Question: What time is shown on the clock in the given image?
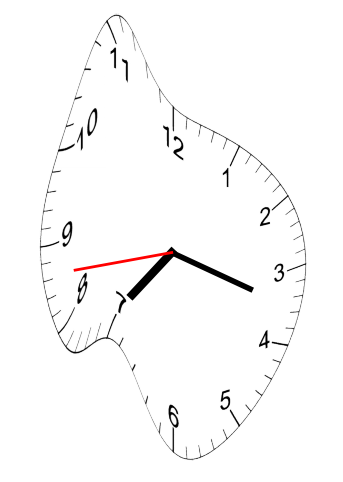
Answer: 07:17:43